九年级 · 度量几何学
如图, $A B$ 为 $\odot O$ 的直径, 点 $D$ 是弧 $A C$ 的中点, 过点 $D$ 作 $D E \perp A B$ 于点 $E$, 延长 $D E$ 交 $\odot O$ 于点 $F$, 若 $A C=12, A E=3$, 则 $\odot O$ 的直径长为 $\qquad$ .

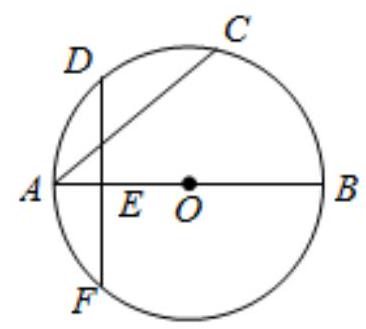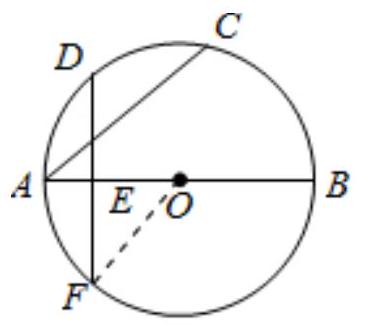
答案: 15


解析: 【分析】

连接 $O F$, 首先证明 $A C=D F=12$, 设 $O A=O F=x$, 在 $R t \triangle O E F$ 中, 利用勾股定理构建方程即可解决问题.

本题考查勾股定理, 垂径定理, 圆心角, 弧, 弦之间的关系等知识, 解题的关键是学会利用参数构建方程解决问题，属于中考常考题型.

【解答】

解: 如图, 连接 $O F$.

$\because D E \perp A B$,

$\therefore D E=E F, \overparen{A D}=\overparen{A F}$

$\because$ 点 $D$ 是弧 $A C$ 的中点,

$\therefore \overparen{A D}=\overparen{C D}$,

$\therefore \overparen{A C}=\overparen{D F}$,

$\therefore A C=D F=12$,

$\therefore E F=\frac{1}{2} D F=6$, 设 $O A=O F=x$,
在 $R t \triangle O E F$ 中, 则有 $x^{2}=6^{2}+(x-3)^{2}$, 解得 $x=\frac{15}{2}$,

$\therefore A B=2 x=15$,

故答案是: 15 .